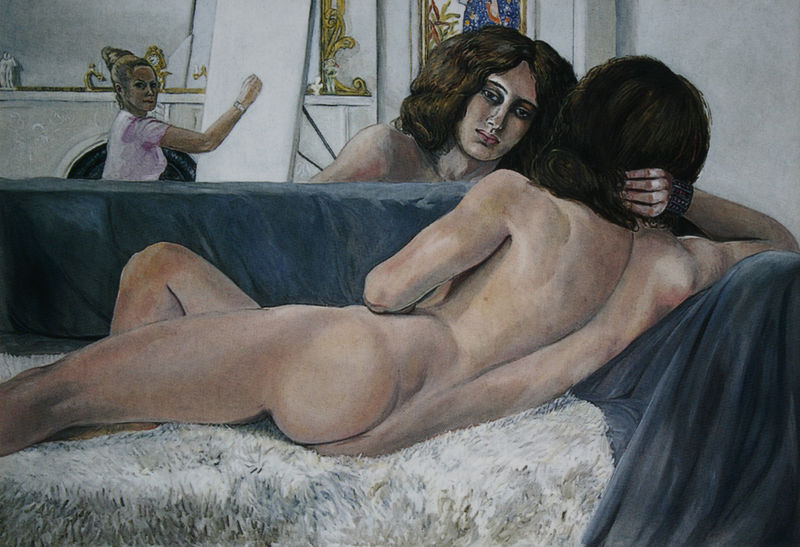
Titel: Liegender Akt, Philip Golub
Künstler: Sylvia Sleigh
Institution: Im Besitz der Künstlerin
Schlagwörter: akt, blau, gemälde, hand, haut, kopf, mann, nackt, weiß, frauen, menschen, braun, brust, fenster, finger, frau, haar, rücken, schwarz, blick, gesichter, arm, arme, falten, gesicht, pelz, rahmen, hände, spiegel, gold, haare, stoff, decke, rosa, schulter, schultern, kamin, ofen, skulptur, beine, fell, bein, hintern, sofa, liegen, modell, lila, violett, bezug, atelier, malerin, staffelei, uhr, faltenwurf, nackte, couch, ellenbogen, knie, liegend, model, schenkel, leinwand, künstlerin, malen, caoch, armband, zeichnen, hüfte, karmin, armbanduhr, lammfell, fingeer